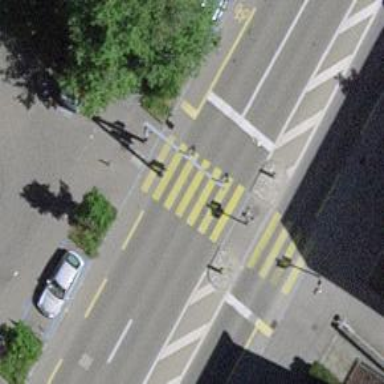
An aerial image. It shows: Primary highway with asphalt surface. It also has lane for cyclists on both sides.